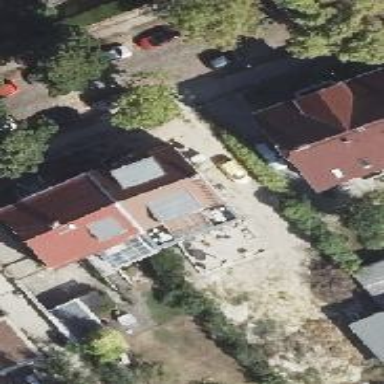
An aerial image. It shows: Semidetached house.